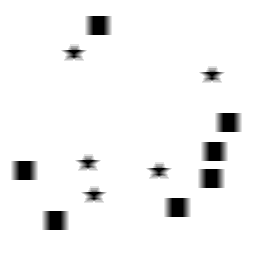
Squares: 7
Triangles: 0
Stars: 5
Total shapes: 12